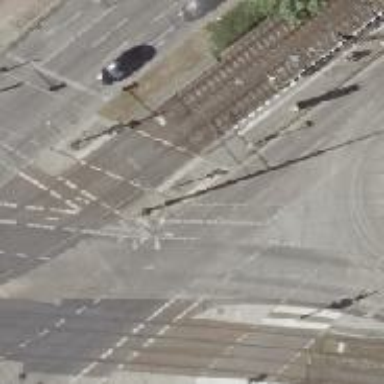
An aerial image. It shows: Tram crossing on the railway.